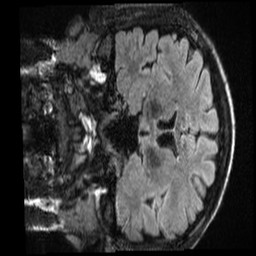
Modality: T1w
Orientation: coronal
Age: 23
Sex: male